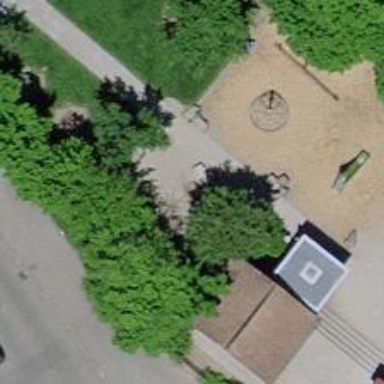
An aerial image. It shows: Sandpit at the playground.